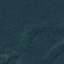
Land use / land cover class: Forest